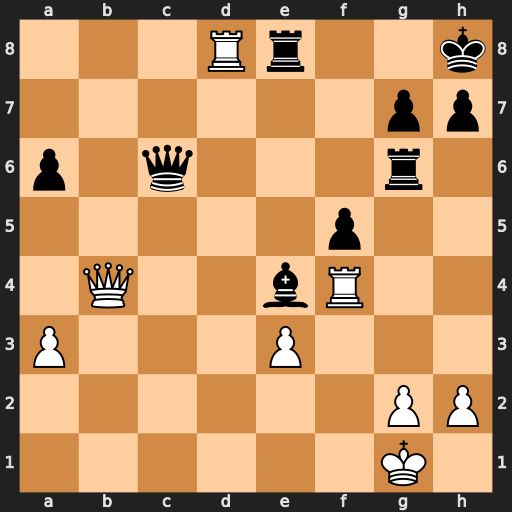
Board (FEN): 3Rr2k/6pp/p1q3r1/5p2/1Q2bR2/P3P3/6PP/6K1
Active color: w
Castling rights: -
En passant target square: -
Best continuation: Qf8+ Rxf8 Rxf8#